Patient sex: M
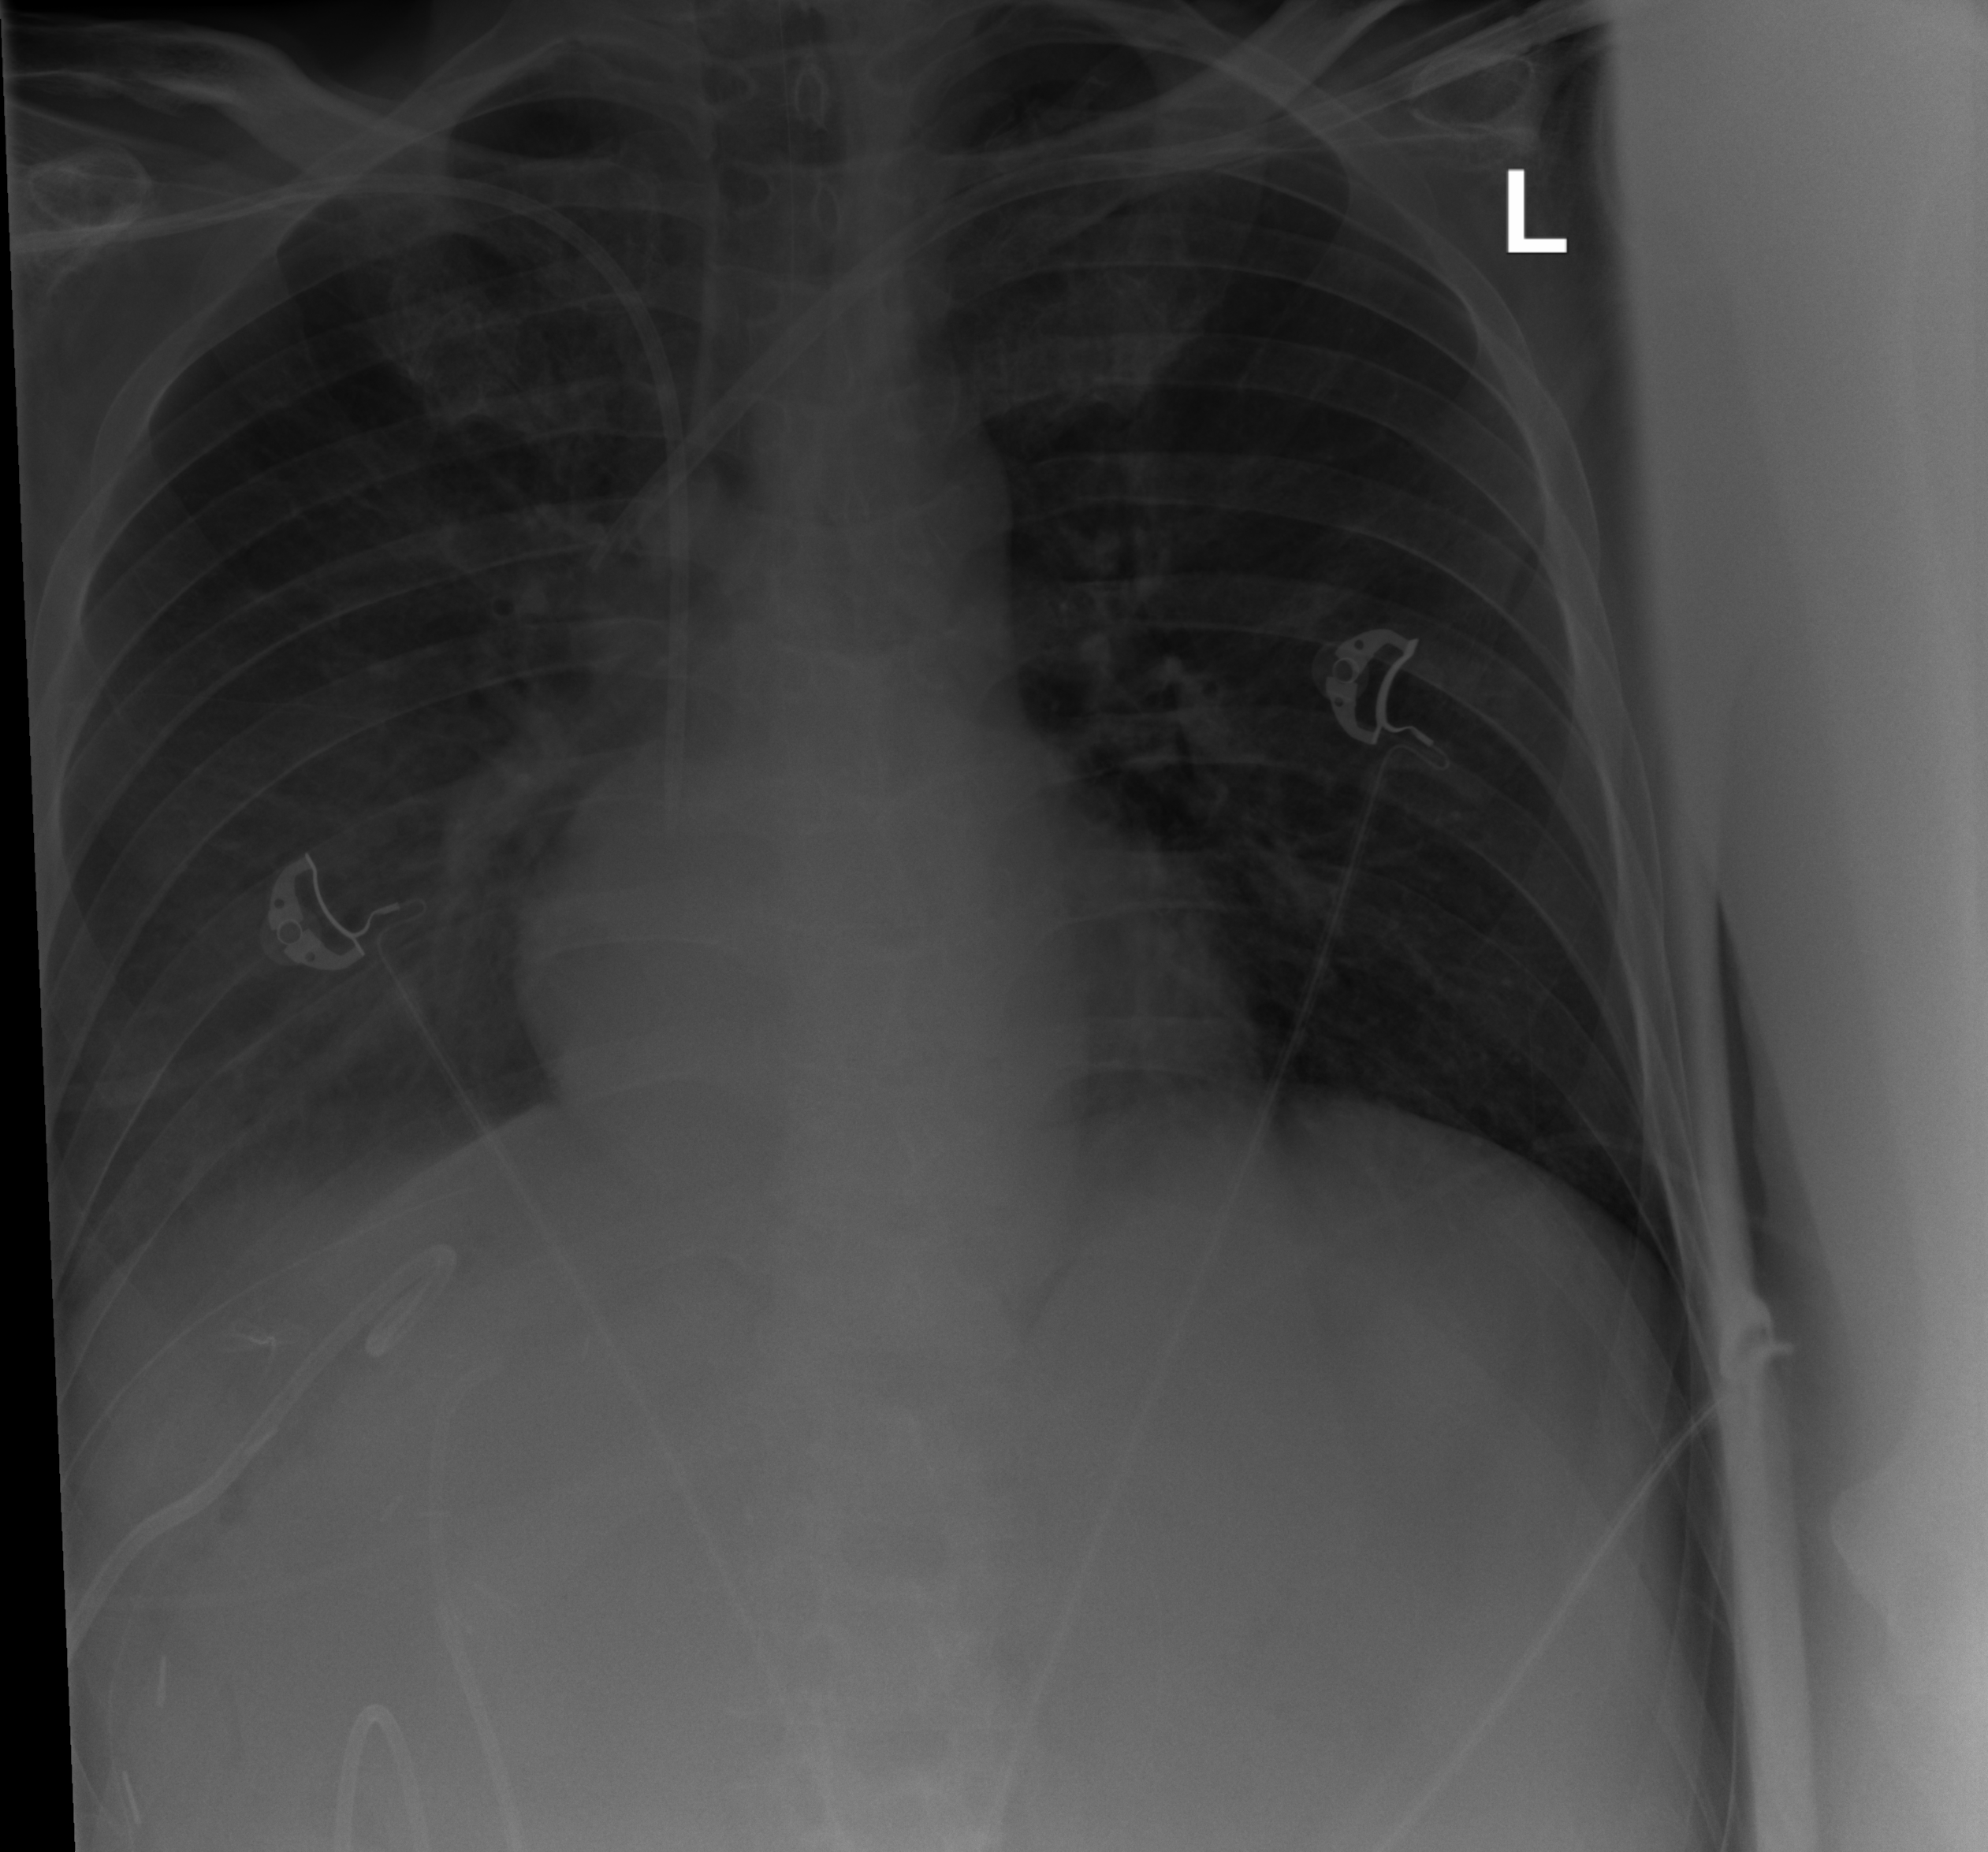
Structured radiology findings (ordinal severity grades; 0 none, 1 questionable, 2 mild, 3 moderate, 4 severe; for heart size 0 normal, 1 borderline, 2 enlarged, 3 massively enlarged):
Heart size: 0
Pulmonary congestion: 0
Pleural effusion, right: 2
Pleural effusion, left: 0
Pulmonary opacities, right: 0
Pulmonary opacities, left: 0
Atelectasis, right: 2
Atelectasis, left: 0